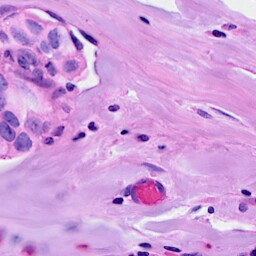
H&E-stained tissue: Breast